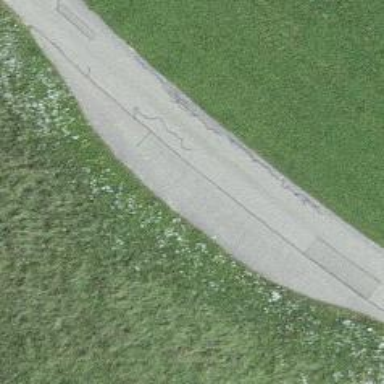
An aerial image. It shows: Passing place on the road.